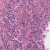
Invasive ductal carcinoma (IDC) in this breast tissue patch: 1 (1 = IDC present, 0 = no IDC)